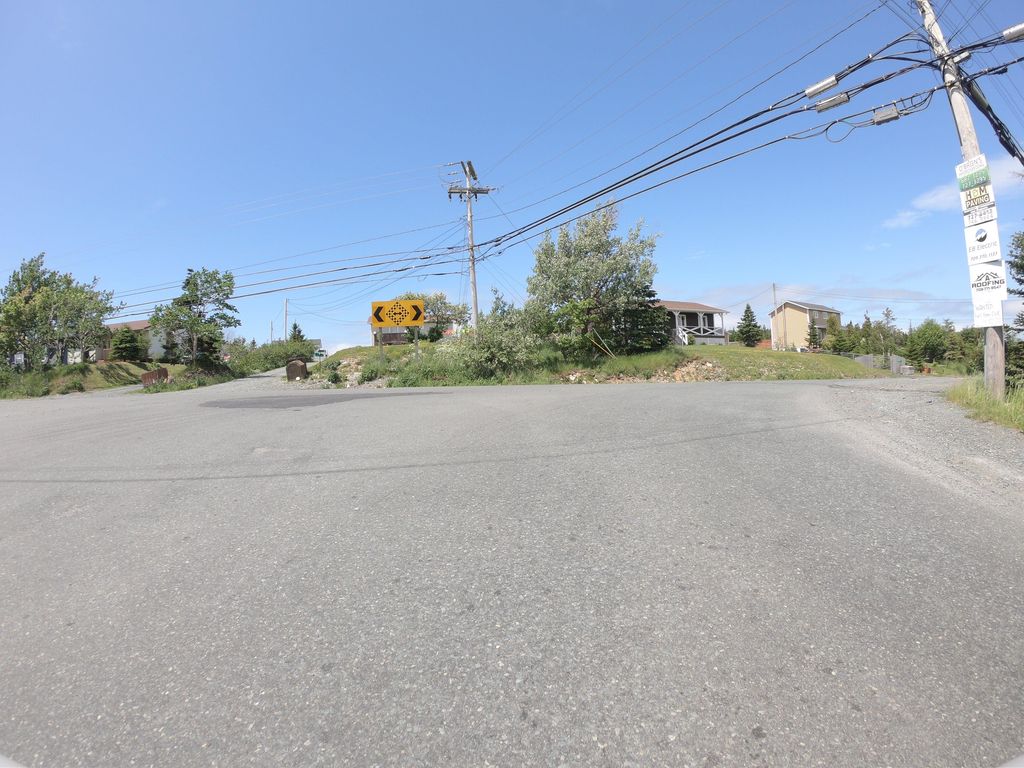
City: st_johns